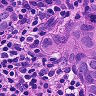
Metastatic tissue present: yes